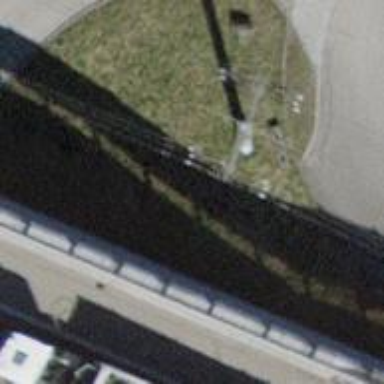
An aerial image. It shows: Concrete power pole.